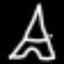
Label: The Eiffel Tower